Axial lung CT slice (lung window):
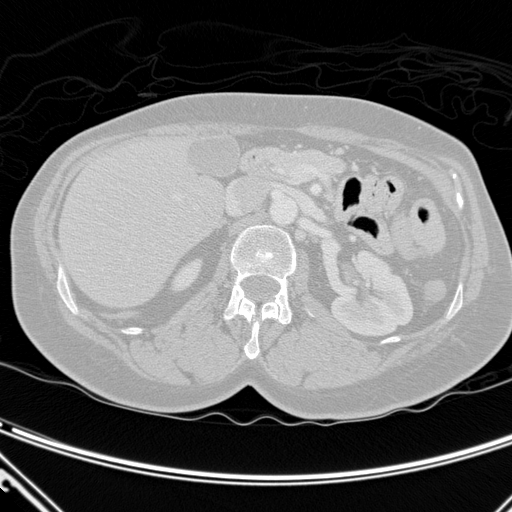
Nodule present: no